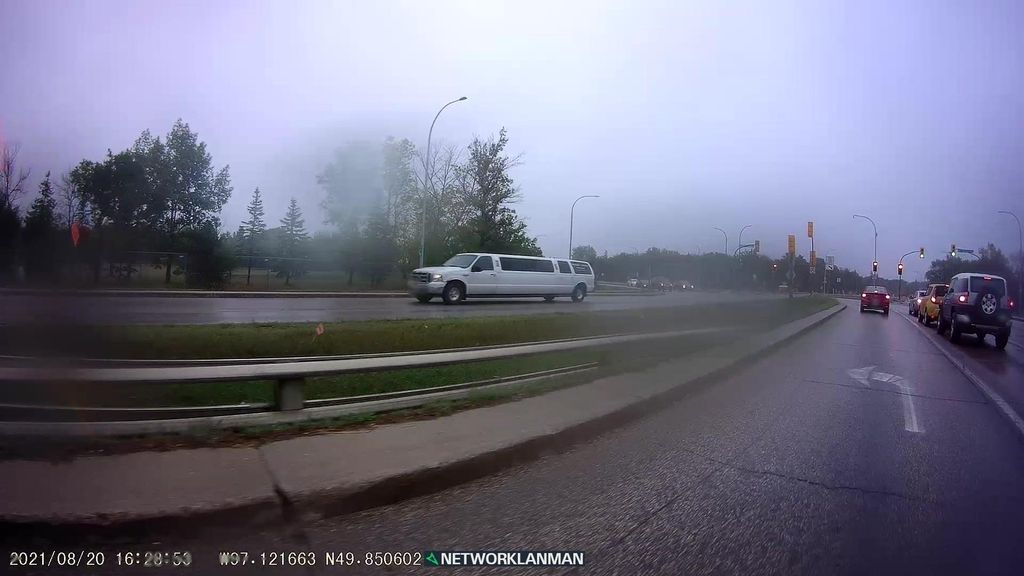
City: winnipeg